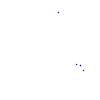
Particle: kaon